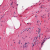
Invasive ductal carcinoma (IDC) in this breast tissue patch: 0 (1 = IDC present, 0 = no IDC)